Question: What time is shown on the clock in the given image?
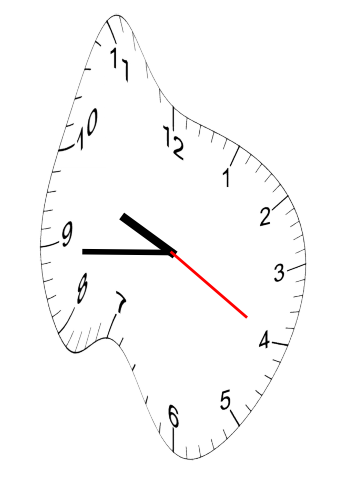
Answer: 09:44:20